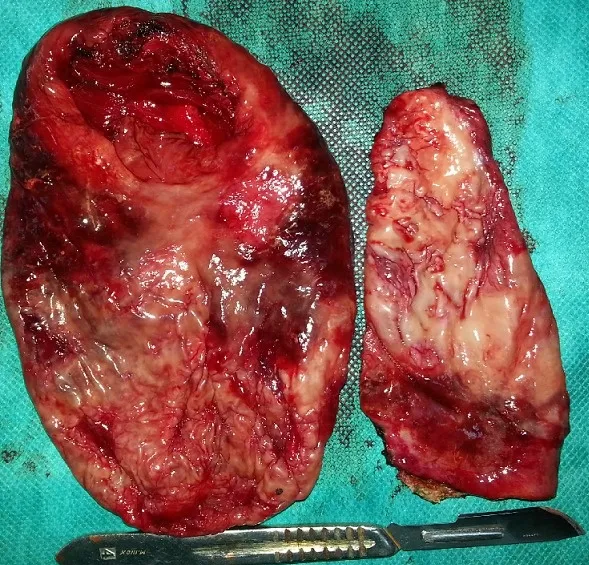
surgical specimen: abdominal and scrotal loculus.
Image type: medical_photograph (other_medical_photograph)